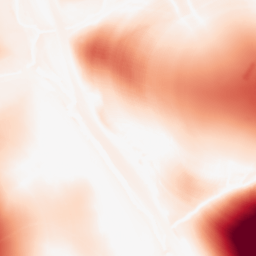
Category: morphological
Decomposition family: morphological
Decomposition parameters: operation: opening
size: 100
Upsampling method: quadratic
Upsampling parameters: scale: 2
Upsampling scale: 2